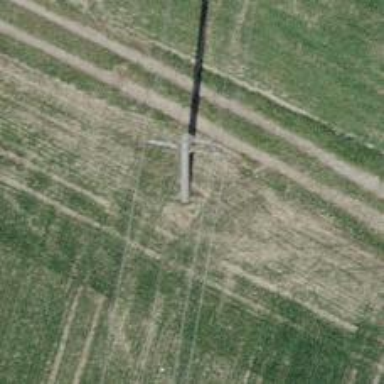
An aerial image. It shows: Power line in the image.